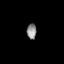
Tissue: prostate
Cell type: T cells
Senescence score: 0.6906
Nuclear area (px): 144
Mean DAPI intensity: 141.278